【题型】填空题　【知识点】平面几何　【难度】medium
如图，一个矩形木箱$DEFG$沿坡比为$1:2.4$的斜面$AB$下滑，$EF = 1.2$米，当木箱滑至如图位置时，$AE = 3.1$米，那么木箱端点$F$离地面$AC$的高度是\underline{\hspace{2cm}}米。

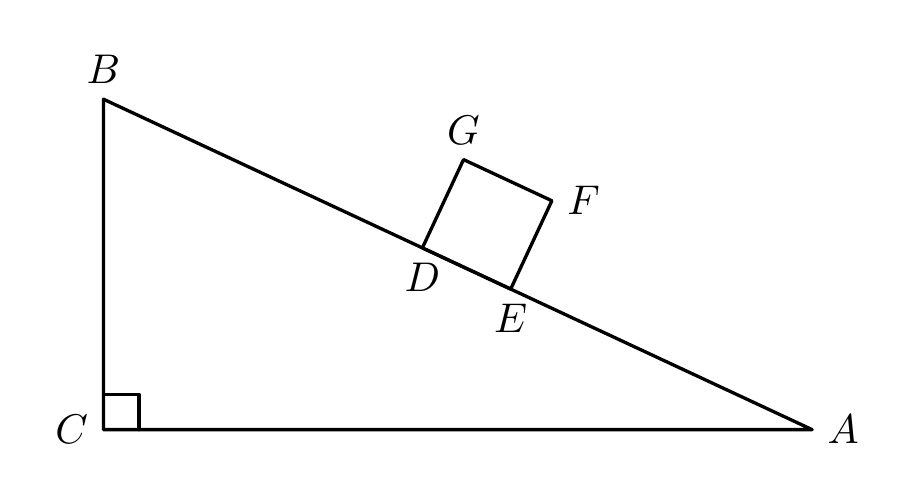
【解答】
【答案】2.3

【分析】本题考查的是坡度的含义，解直角三角形的应用，过$F$作$FK \perp AC$于$K$，交$AB$于点$Q$，证明$\angle EFQ = \angle BAC$，结合坡度的含义求解$EQ = 0.5$，$FQ = \sqrt{FE^2 + EQ^2} = 1.3$，再求解$QK = 1$，从而可得答案。

【详解】解：过$F$作$FK \perp AC$于$K$，交$AB$于点$Q$，

$\because$ 斜坡的坡比为$1:2.4$，

$\therefore \tan\angle BAC = \frac{1}{2.4} = \frac{5}{12}$，

$\because \angle FEQ = \angle QKA = 90^\circ$，$\angle EQF = \angle AQK$，

$\therefore \angle EFQ = \angle BAC$，

在$\text{Rt}\triangle FEQ$中，$\tan\angle EFQ = \frac{EQ}{FE} = \frac{EQ}{1.2} = \tan\angle BAC = \frac{5}{12}$，

$\therefore EQ = 0.5$，$FQ = \sqrt{FE^2 + EQ^2} = 1.3$，

$\because AE = 3.1$，

$\therefore AQ = 3.1 - 0.5 = 2.6$，

在$\text{Rt}\triangle AQK$中，$\tan\angle QAK = \frac{5}{12} = \frac{QK}{AK}$，

设$QK = 5m$，则$AK = 12m$，

$\therefore AQ = \sqrt{QK^2 + AK^2} = 13m = 2.6$，

解得：$m = 0.2$，

$\therefore QK = 5m = 1$，

$\therefore FK = FQ + QK = 2.3$ 米，

$\therefore$ 木箱端点$F$离地面的距离是$2.3$米；

故答案为：$2.3$。
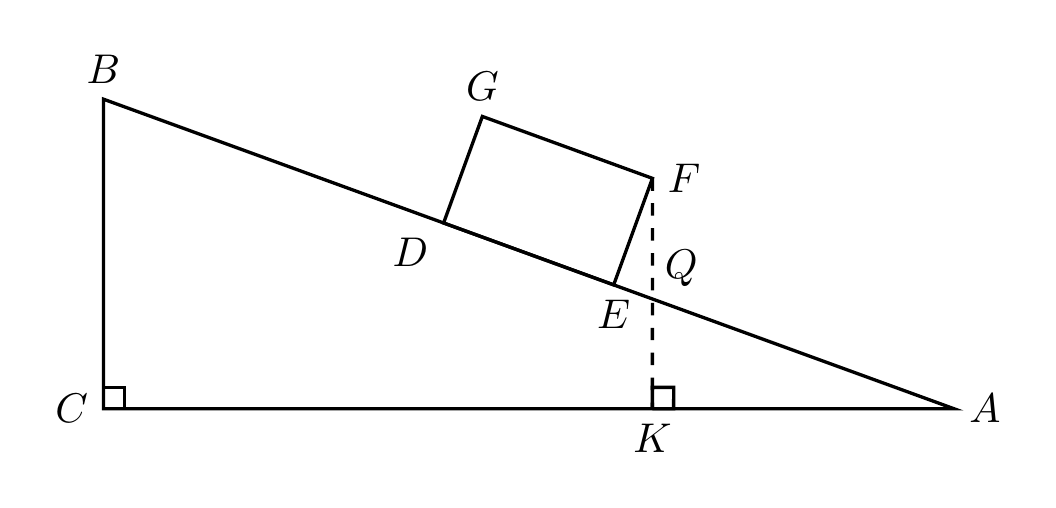